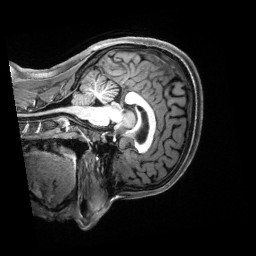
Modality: T1w
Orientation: sagittal
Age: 22
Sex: female
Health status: healthy
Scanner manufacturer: siemens
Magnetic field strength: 3 T
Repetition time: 2.5 s
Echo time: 0.00222 s